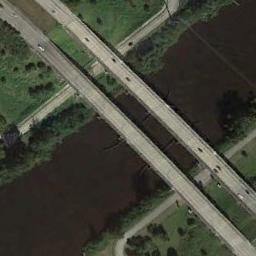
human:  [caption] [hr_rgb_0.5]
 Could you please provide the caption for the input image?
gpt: Two parallel bridges connect the green fields on both sides of the turquoise water  There are many cars on the bridge .

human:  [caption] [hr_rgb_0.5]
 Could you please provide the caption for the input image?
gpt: Two bridges built on a dark blue river and some green plants on both sides of the river .

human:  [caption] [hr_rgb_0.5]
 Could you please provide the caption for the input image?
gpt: Two bridges are over the river with some plants beside .

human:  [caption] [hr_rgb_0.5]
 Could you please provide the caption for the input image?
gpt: Most of the area the bridge crosses is forest .

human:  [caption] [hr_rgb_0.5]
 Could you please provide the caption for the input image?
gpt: There are many cars on the bridges .